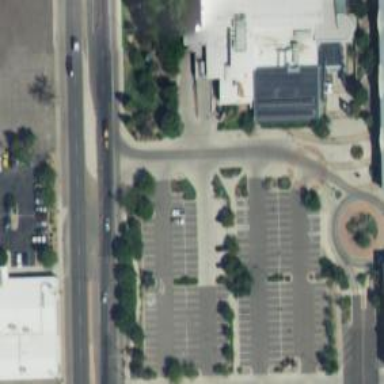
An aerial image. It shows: Parking space is available.